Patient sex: M
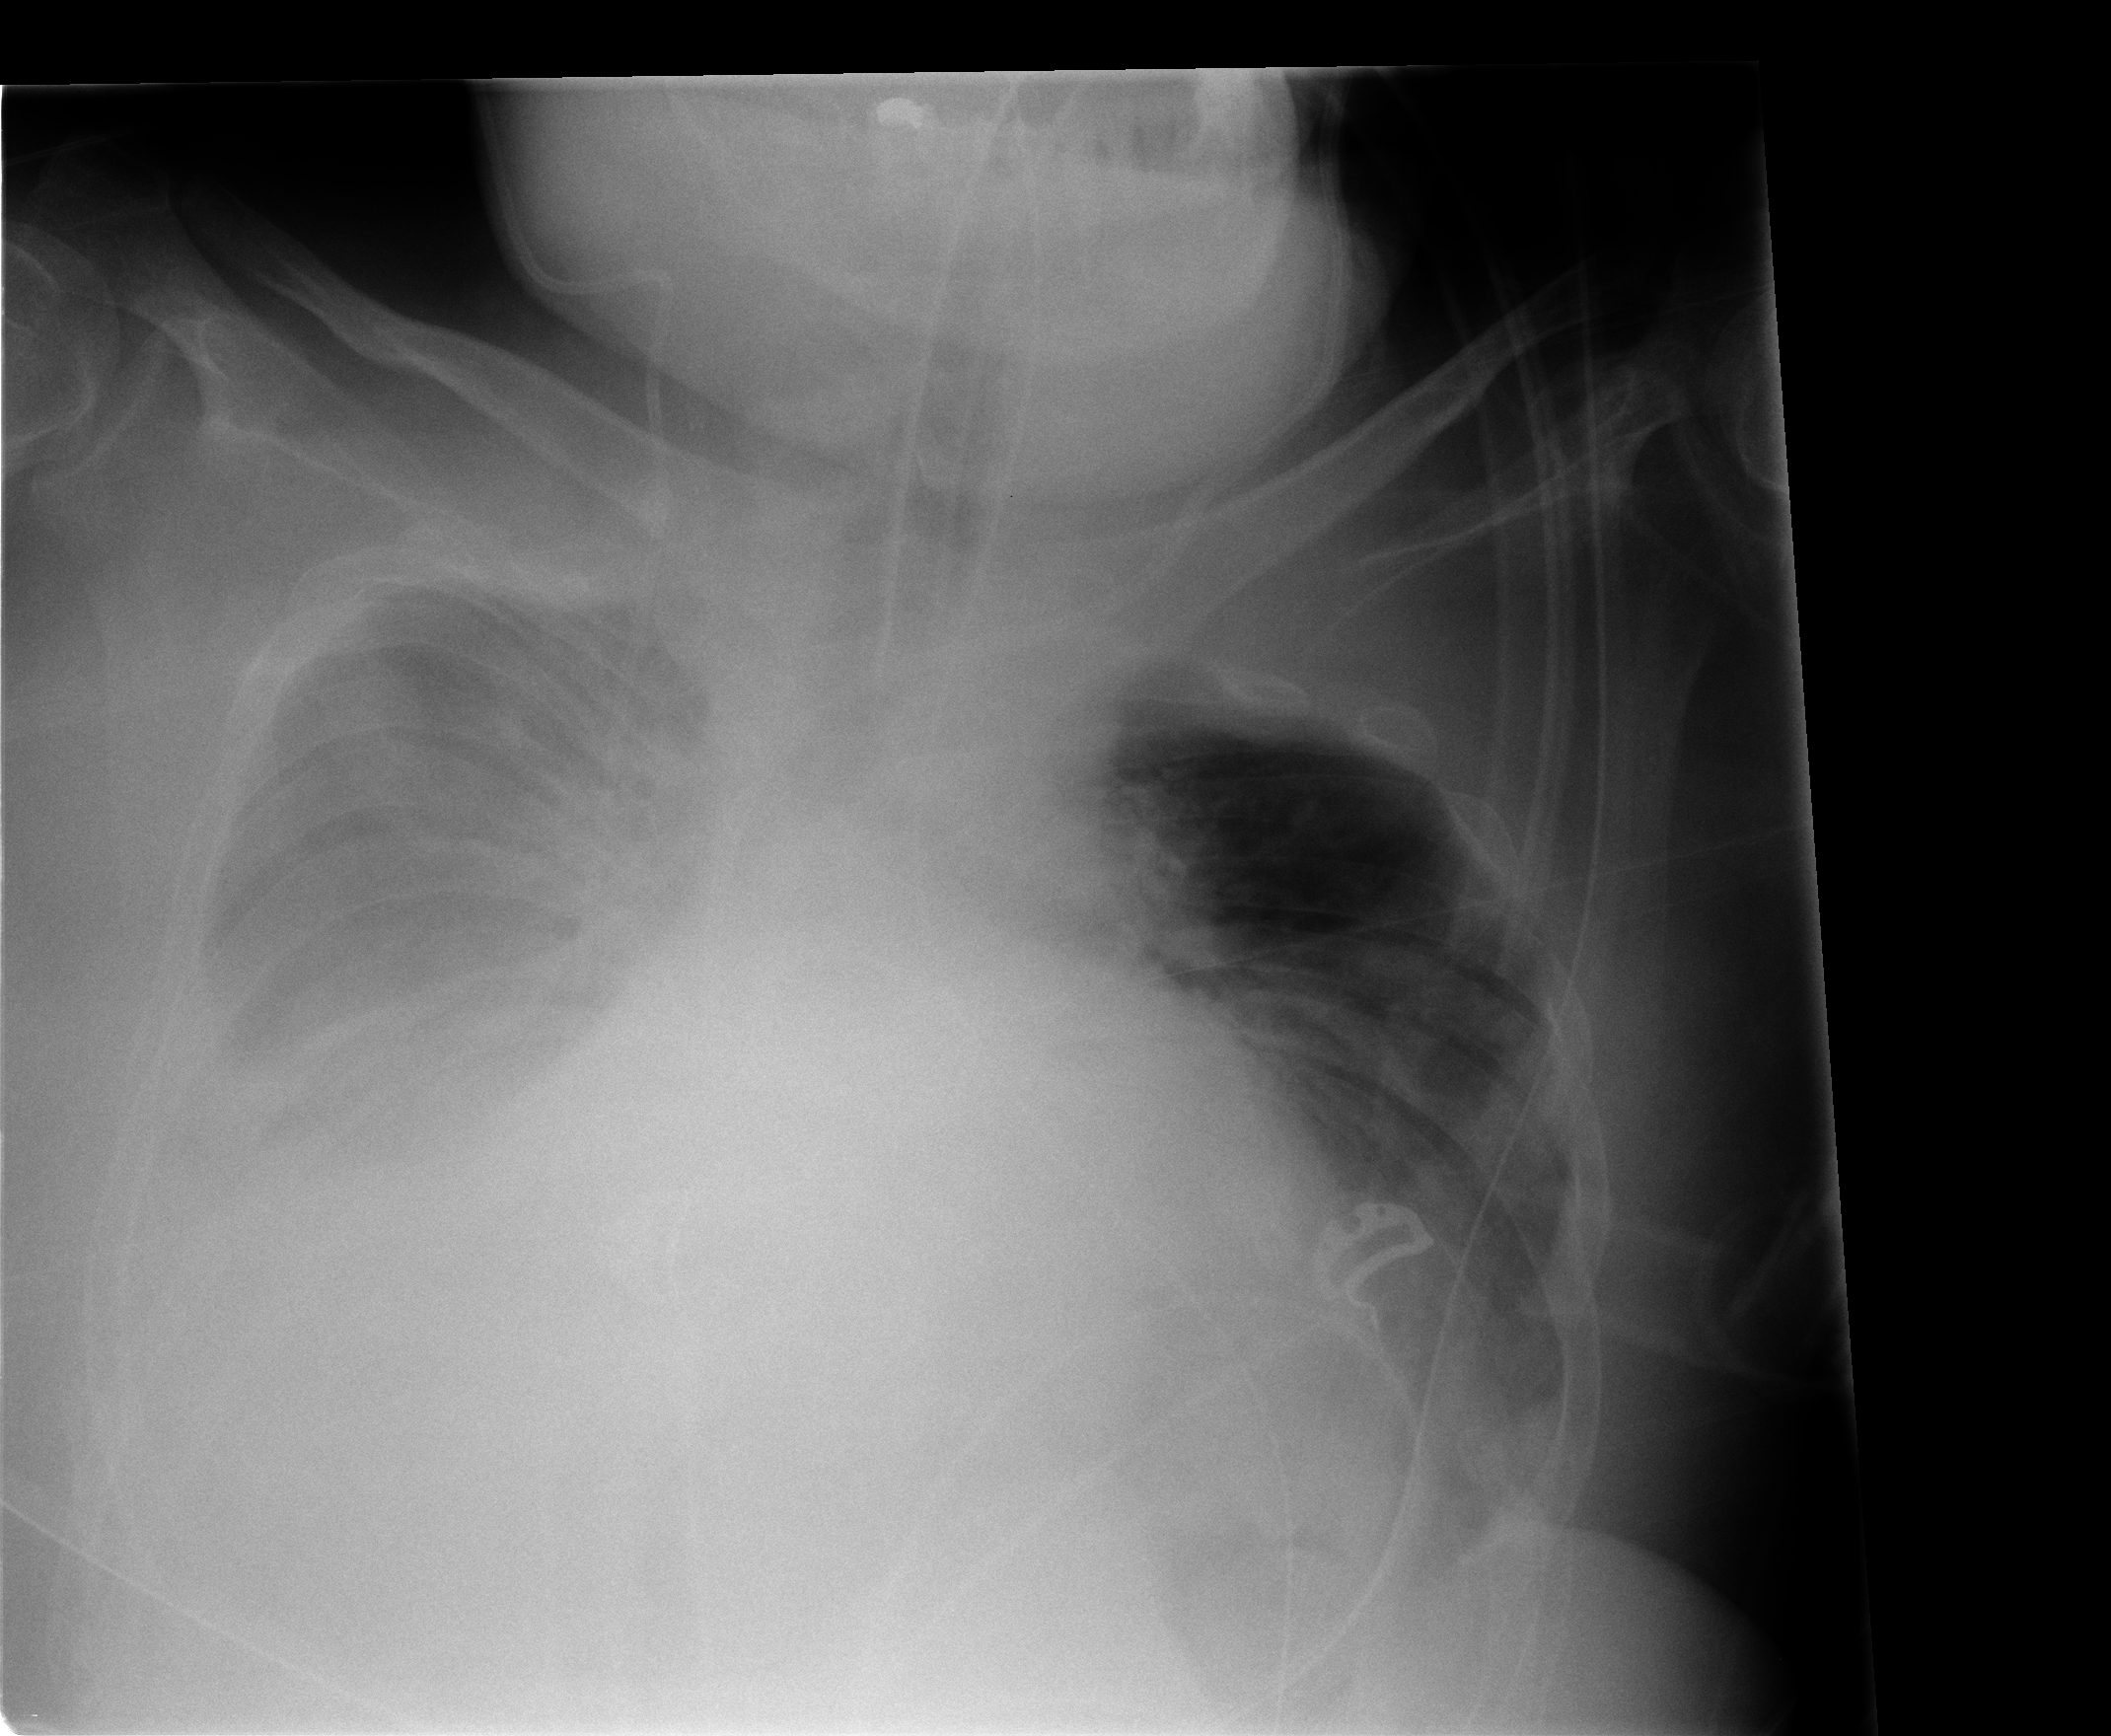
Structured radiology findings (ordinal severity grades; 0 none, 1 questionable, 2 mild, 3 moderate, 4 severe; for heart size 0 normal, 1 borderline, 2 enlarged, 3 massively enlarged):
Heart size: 3
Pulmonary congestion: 0
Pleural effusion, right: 3
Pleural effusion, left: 2
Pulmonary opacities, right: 0
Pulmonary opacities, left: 0
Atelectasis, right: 3
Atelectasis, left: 2